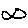
Label: fish